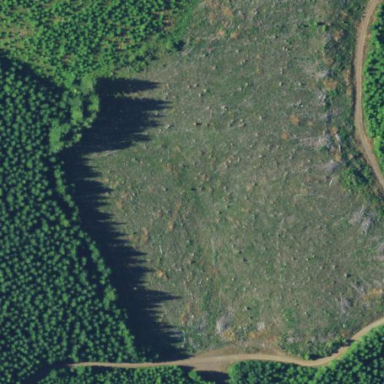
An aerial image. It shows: Clearcut area created by human activity.